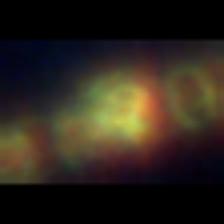
Taxon: Chaetoceros
Group: Diatoms